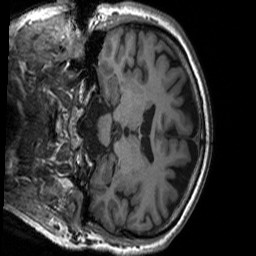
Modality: T1w
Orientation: coronal
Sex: male
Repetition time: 1.95 s
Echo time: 0.026 s